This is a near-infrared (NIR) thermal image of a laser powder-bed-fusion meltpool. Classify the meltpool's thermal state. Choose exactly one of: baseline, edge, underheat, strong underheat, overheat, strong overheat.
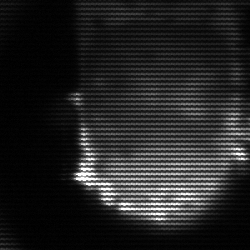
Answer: baseline